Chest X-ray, PA view. Patient: 39 years old, sex F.
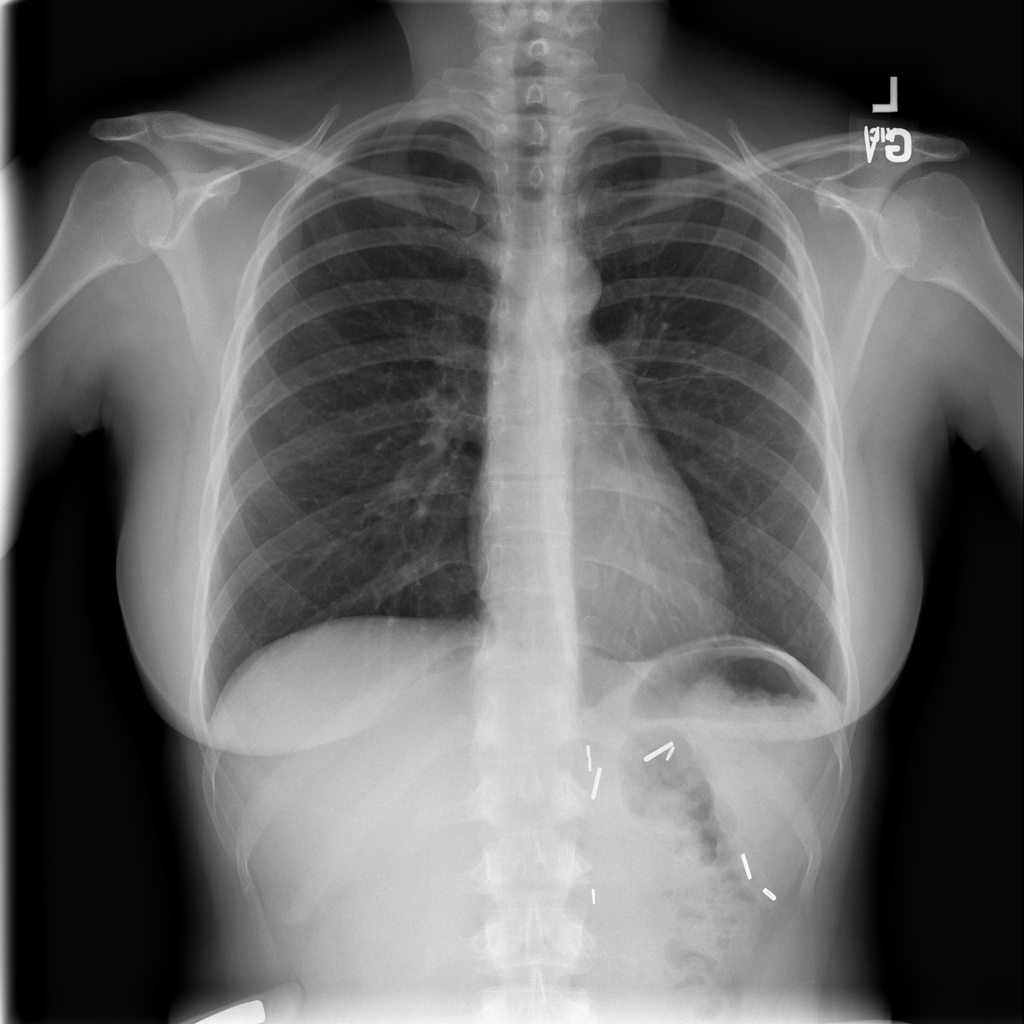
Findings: No Finding